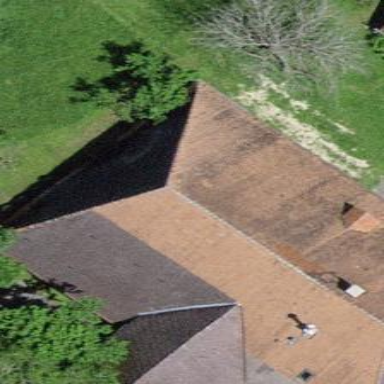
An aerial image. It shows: Farm building.